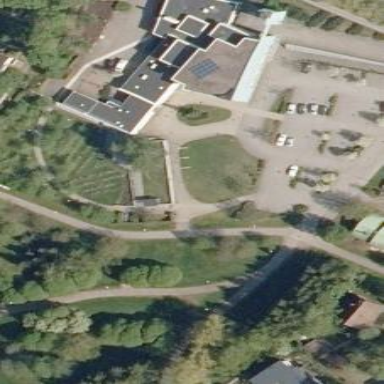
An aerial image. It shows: Cemetery.